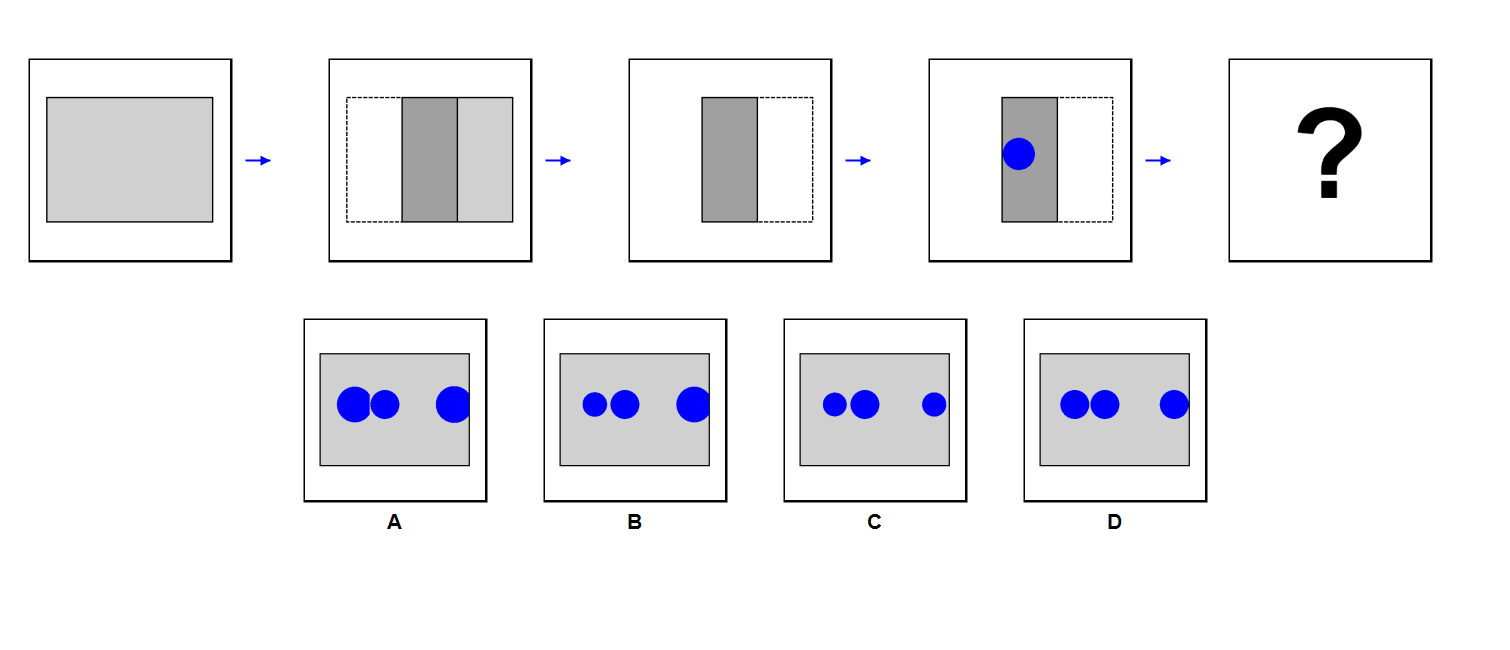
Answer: D